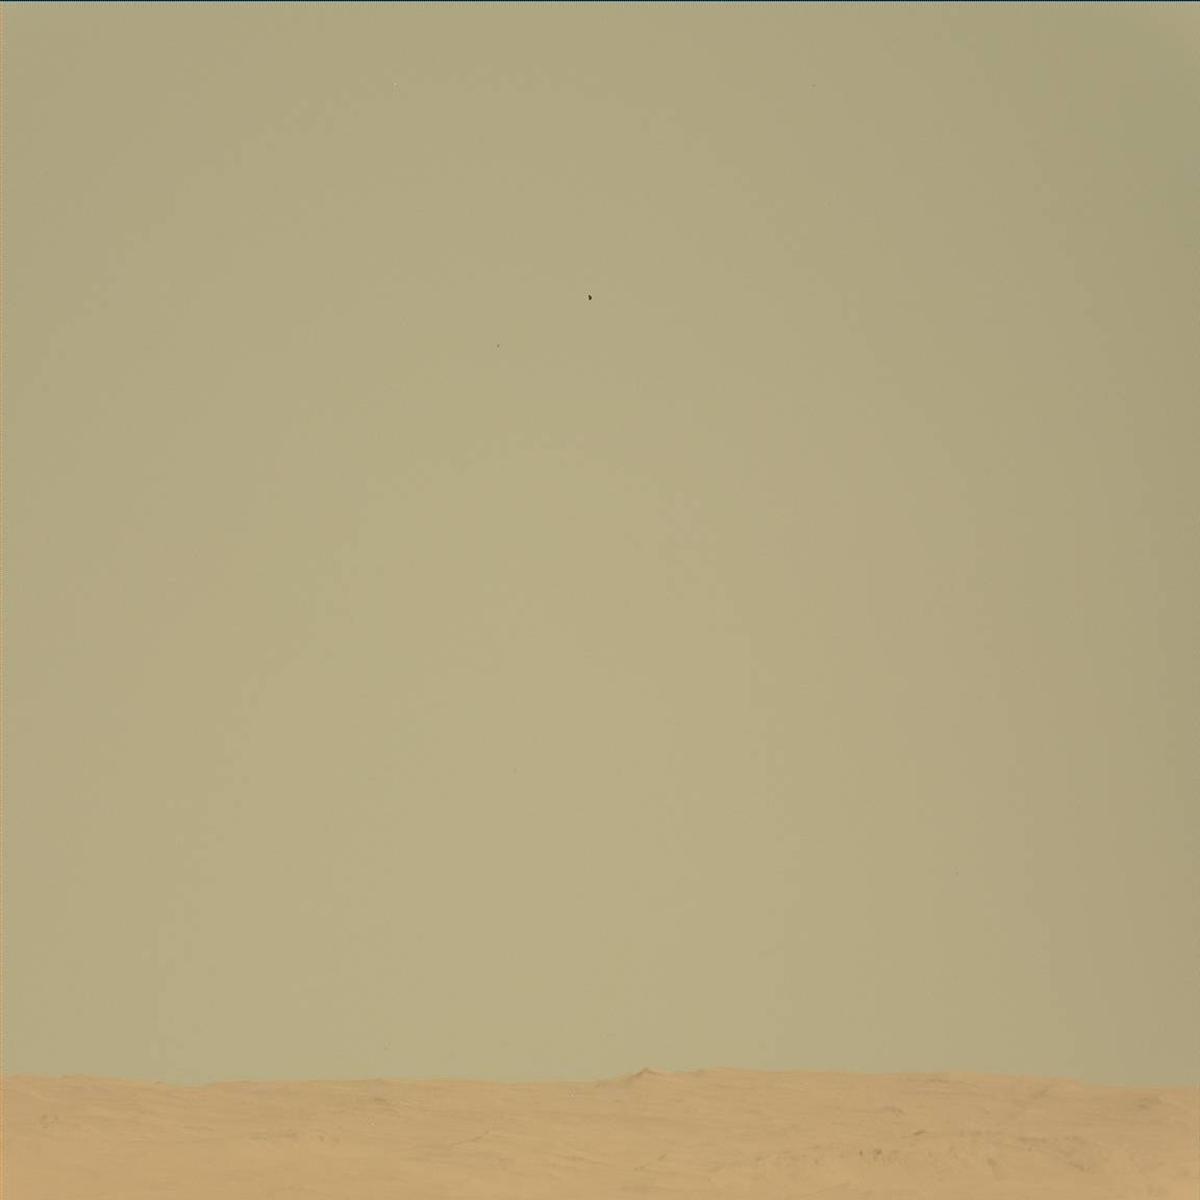
Terrain classes present: Ridge, Sky